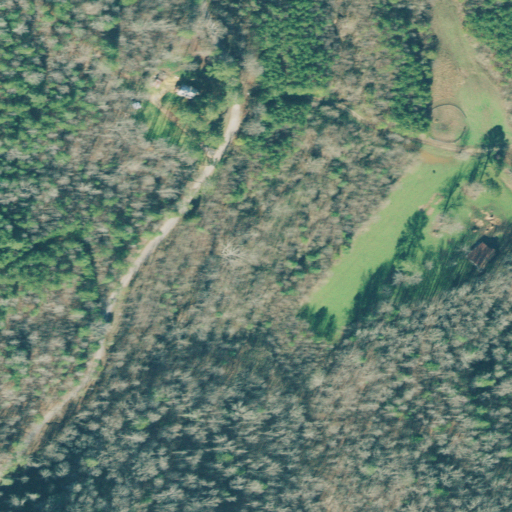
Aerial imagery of valley in Tennessee named Alaculsy Valley containing deciduous forest, mixed forest, evergreen forest, open development, pasture, and grassland